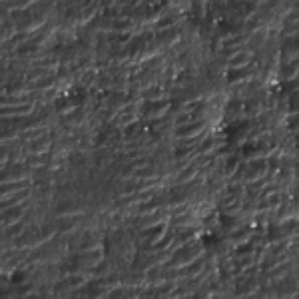
Label: frost